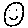
Label: smiley face